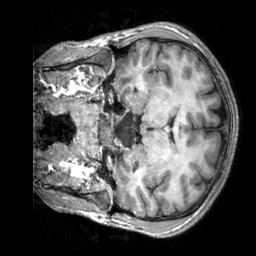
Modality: T1w
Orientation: coronal
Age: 21
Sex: male
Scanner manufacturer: siemens
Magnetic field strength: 3 T
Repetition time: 2.3 s
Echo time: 0.00303 s